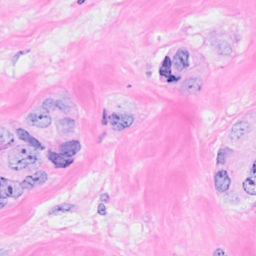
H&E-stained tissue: Breast